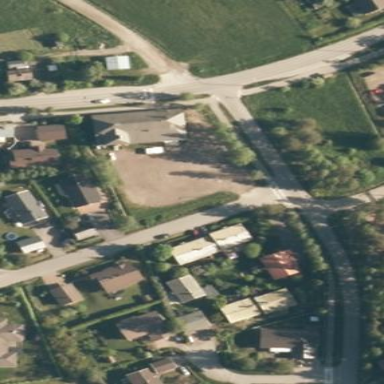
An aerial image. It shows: Community center.